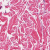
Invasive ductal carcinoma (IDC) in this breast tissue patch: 0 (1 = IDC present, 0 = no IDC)